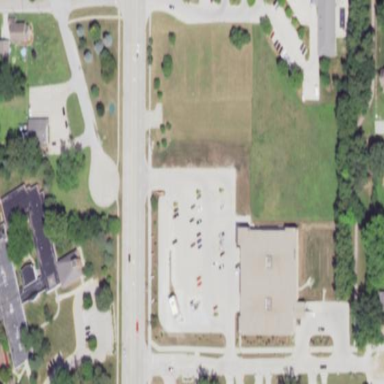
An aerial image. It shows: Retail area.